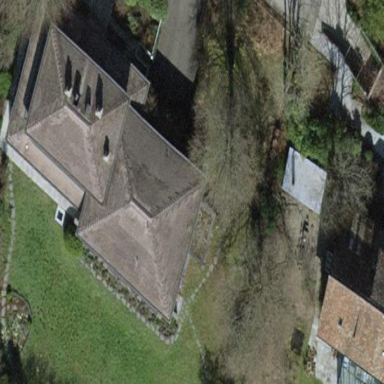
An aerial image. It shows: Building with tile roof.